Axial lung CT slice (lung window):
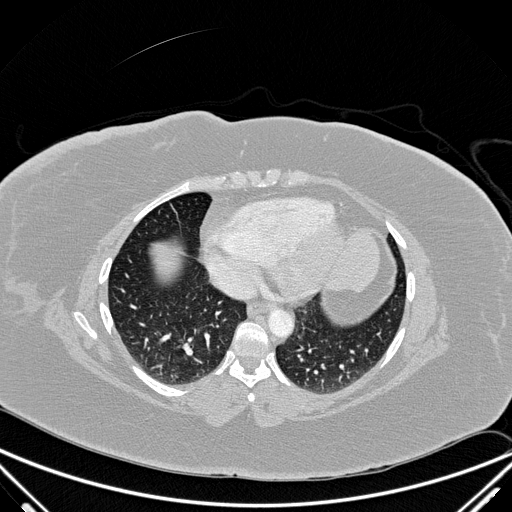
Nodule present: no